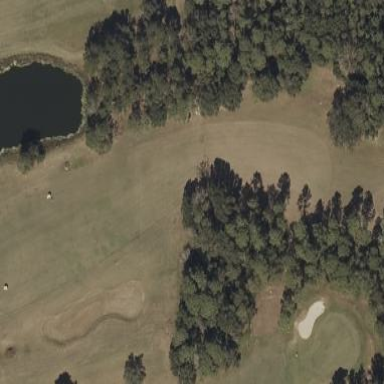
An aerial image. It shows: Grassy area designated as golf fairway.